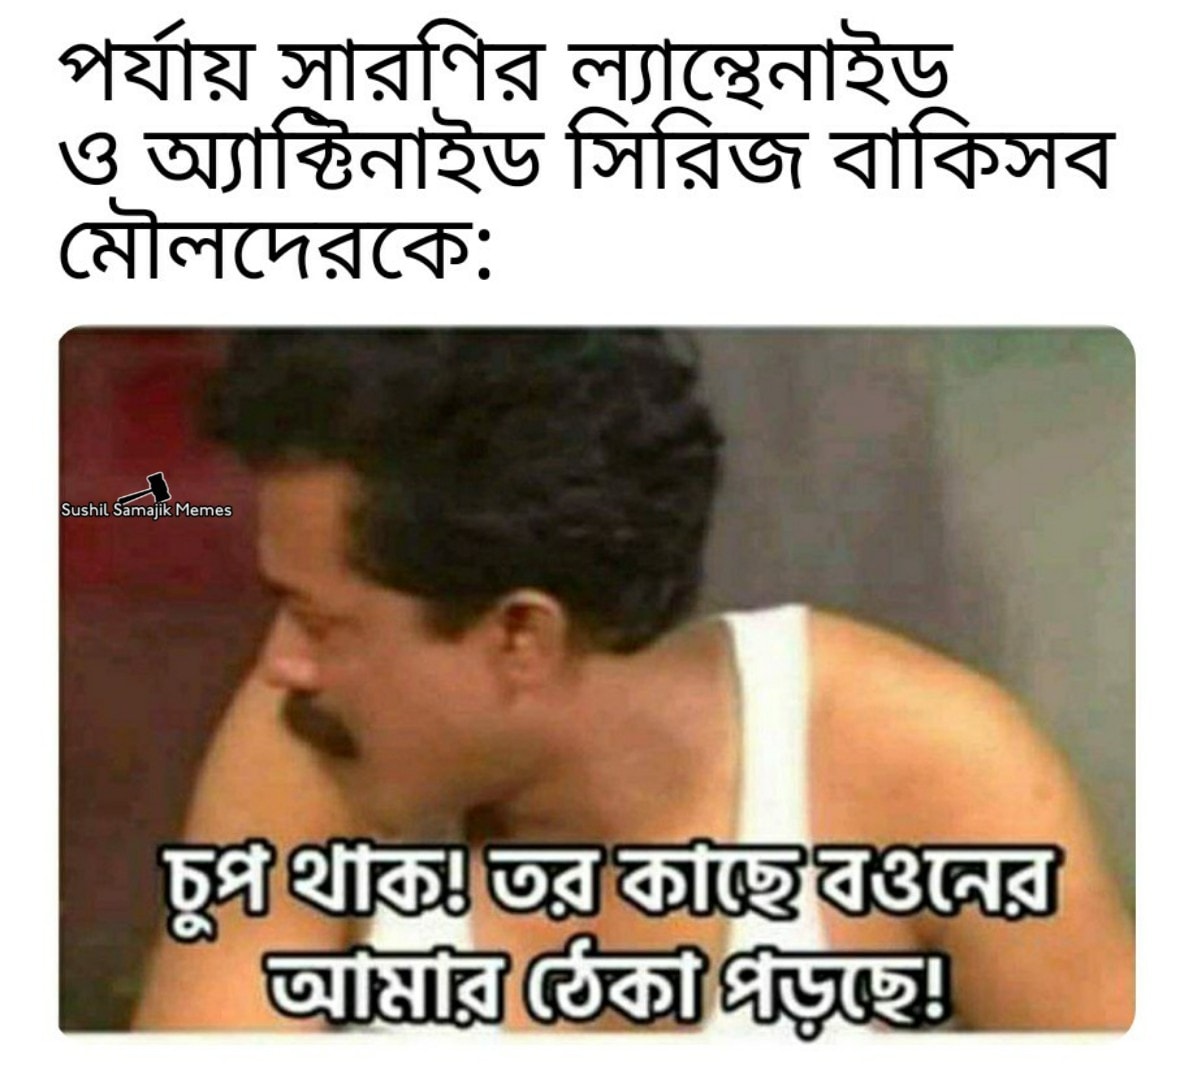
Caption: পর্যায় সারণির ল্যান্থেনাইড ও অ্যাক্টিনাইড সিরিজ বাকিসব মৌলদেরকে    চুপ থাক ! তর কাছে বওনের আমার ঠেকা পড়ছে !
Label: non-hate